Question: In my application, I have groups & the list of groups specific to a user are shown to him through a left column list, in a similar fashion as google groups(shown in image below).

I want that as the user moves on with switching to different groups shown in the list, the front-end should cache the visited groups, so that next time user comes back to the same group there is no need to read again from the server.
I am thinking of implementing this through dynamically adding hidden tabs to the jquery tabview whenever a new group is visited.
Does this sounds like a good optimization ? Is this kind of optimization used on sites ?
(I would be auto-updating the content of groups after every specified interval so that data shown in the group is most fresh and not just the cached one.)
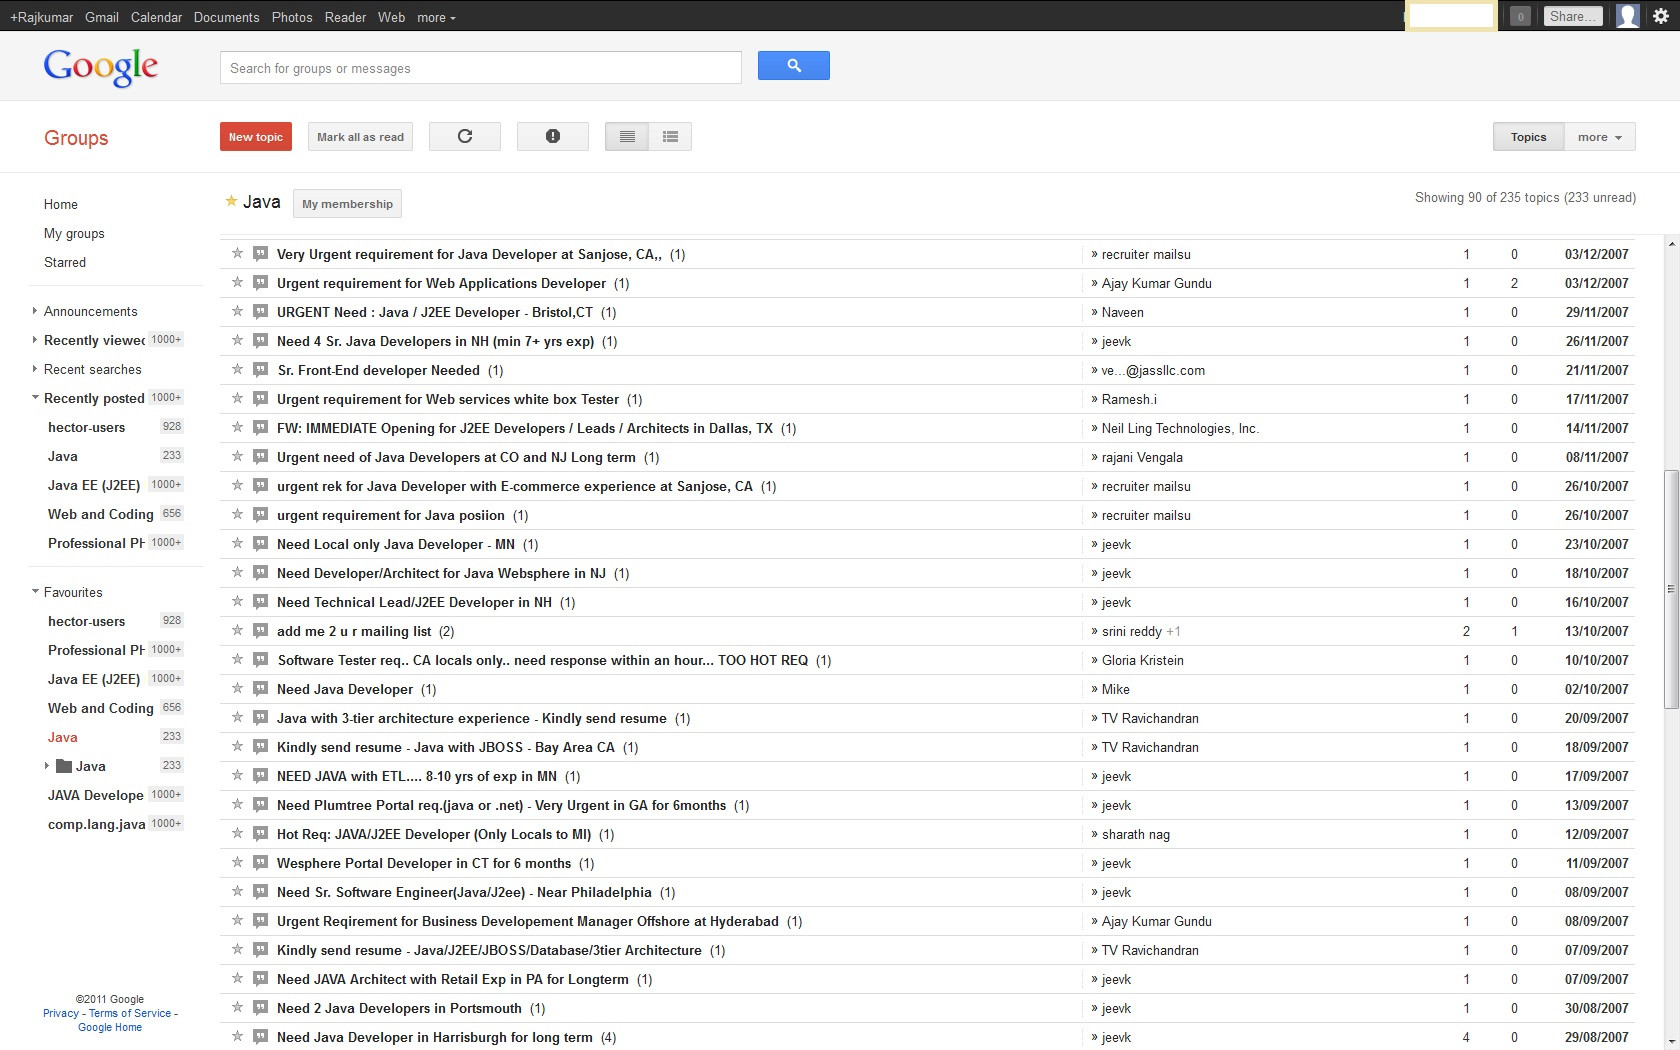
Answer: I'll give you a reason why you shouldn't do this and instead look at HTTP caching. Hopefully you're already a RESTafarian in that you use and understand the basic principles of REST and why HTTP is scalable. There's no need to invest in complex caching schemes with JavaScript if you make sure that your GETs are cached locally, and this is probably what you should be focusing on.
By using the HTTP caching mechanism you can completely eliminate any server round-trips if you so please. Invalidation of cached data can be tricky but for general viewing purposes this is something which is pretty straight forward and it's going to give you really good performance (without increasing the complexity of your existing JavaScript, which I recon that's a good thing).